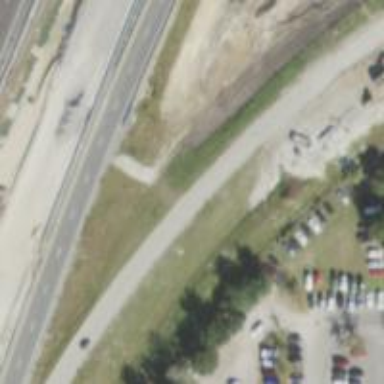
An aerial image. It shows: Trumpet junction on motorway link.